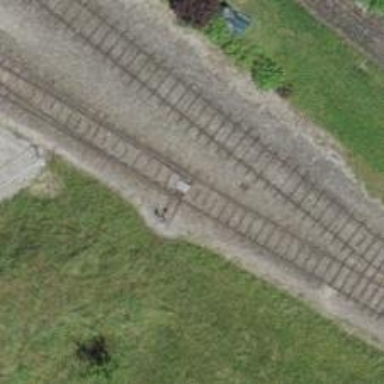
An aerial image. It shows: Single-track railway spur.